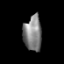
Tissue: prostate
Cell type: T cells
Senescence score: 0.698
Nuclear area (px): 624
Mean DAPI intensity: 130.143